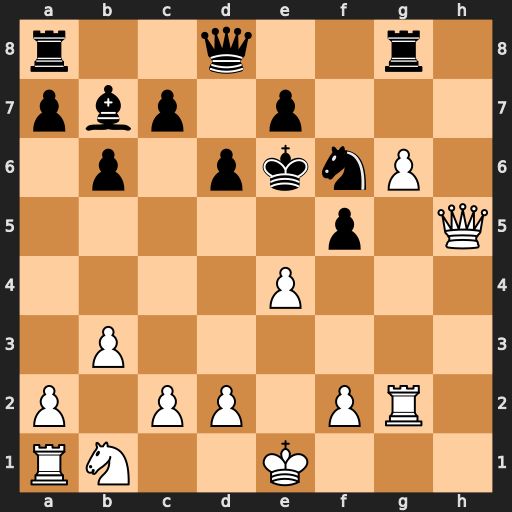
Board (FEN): r2q2r1/pbp1p3/1p1pknP1/5p1Q/4P3/1P6/P1PP1PR1/RN2K3
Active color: w
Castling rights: Q
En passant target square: -
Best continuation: Qxf5#